Question: I want to generate something like this - the alignment of the nodes is the important thing, not the angle of the edges:
'''
+--------------+
| |
+--------------+
| |
V V
+-----+ +-----+ <--- alignment at top
| | | |
| |->| |
| | | |
+-----+ | |
| | |
V | |
+-----+ | |
| | | |
| |->| |
| | | |
+-----+ +-----+ <--- alignment at bottom
| |
V V
+--------------+
| |
+--------------+
'''
The best I've been able to come up with is to stick the two left nodes into a cluster subgraph with a white (=> invisible) border, and set the weight of one of the edges to 0. But it's still not quite right:
'''
digraph G {
// scale things down for example
size="5,5"
rankdir=TD
ranksep=1
nodesep=1
node [shape=box]
node [width=5 height=2]
top
subgraph cluster_left
{
color=white
node [width=2 height=2]
left1
left2
}
node [width=2 height=5]
right
node [width=5 height=2]
bottom
top->left1
top->right
left1->left2
left1->right
left2->right [weight=0]
left2->bottom
right->bottom
}
'''
This comes out like this - poorly aligned:

Any ideas on how to get what I want?
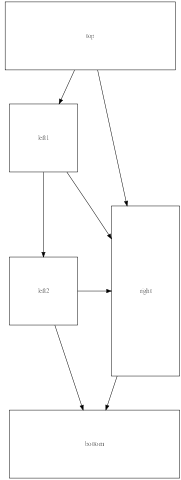
Answer: I did it with neato and this script :
'''
digraph G {
layout="neato"
// scale things down for example
size="5,5"
rankdir=TD
ranksep=1
nodesep=1
node [shape=box]
top[pos="5,10!", width=5, height=2]
left1[pos="3.5,7!", width=2, height=2]
left2[pos="3.5,4!", width=2, height=2]
right[pos="6.5,5.5!", width=2, height=5]
bottom[pos="5,1!", width=5, height=2]
top->left1
top->right
left1->left2
left1->right
left2->right
left2->bottom
right->bottom
}
'''
Here is the result :